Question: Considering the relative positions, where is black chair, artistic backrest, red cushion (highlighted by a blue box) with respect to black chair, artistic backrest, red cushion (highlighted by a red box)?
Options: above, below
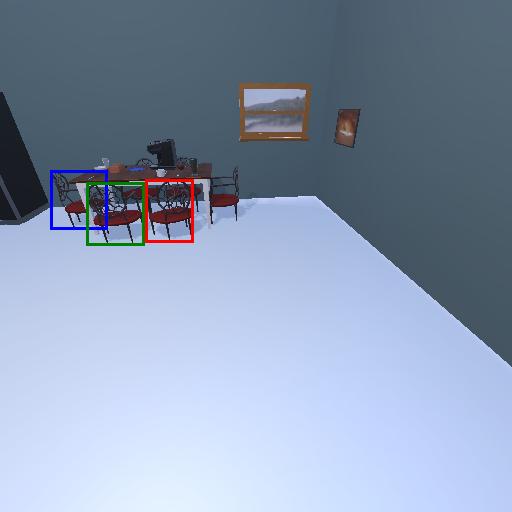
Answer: above